Question: Is there a possibility to redirect automaticaly to another page after session timeout without the popup dialog?
See picture below

I saw this <URL> which use javascript but it's not what i want. Is there another simple way? May be some settings in web.xml?
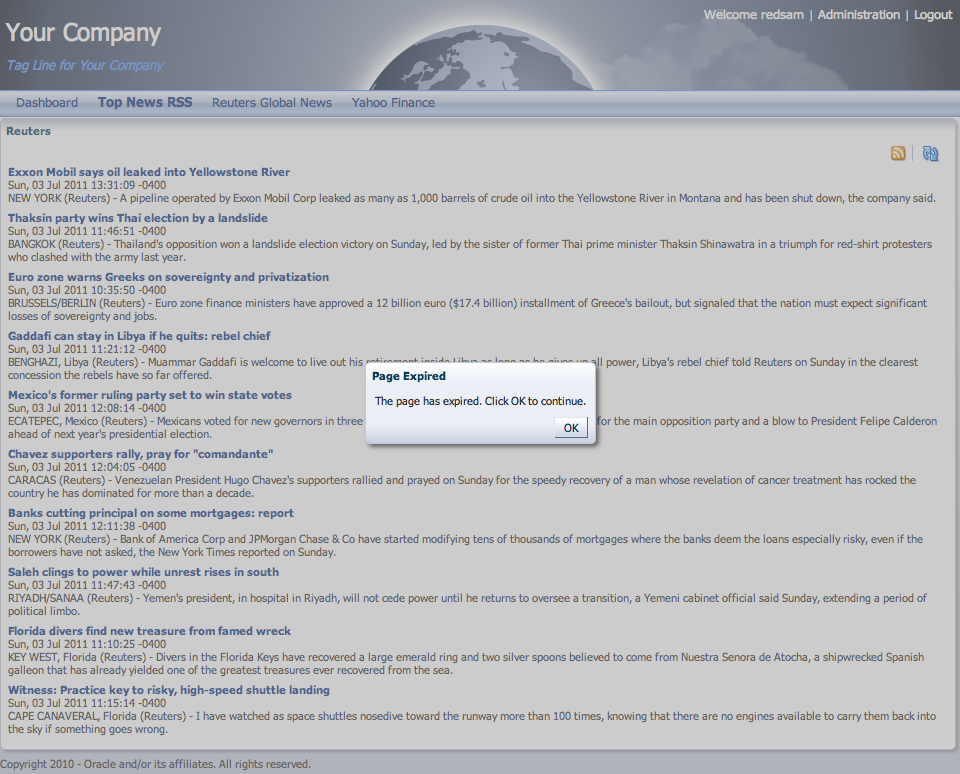
Answer: in the web.xml you just need to make the settings below:
'''
<context-param>
<param-name>javax.faces.STATE_SAVING_METHOD</param-name>
<param-value>client</param-value>
</context-param>
<context-param>
<param-name>
oracle.adf.view.rich.sessionHandling.WARNING_BEFORE_TIMEOUT
</param-name>
<param-value>0</param-value>
</context-param>
'''